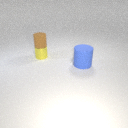
large blue rubber cylinder to the right of small yellow metal cylinder